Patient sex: F
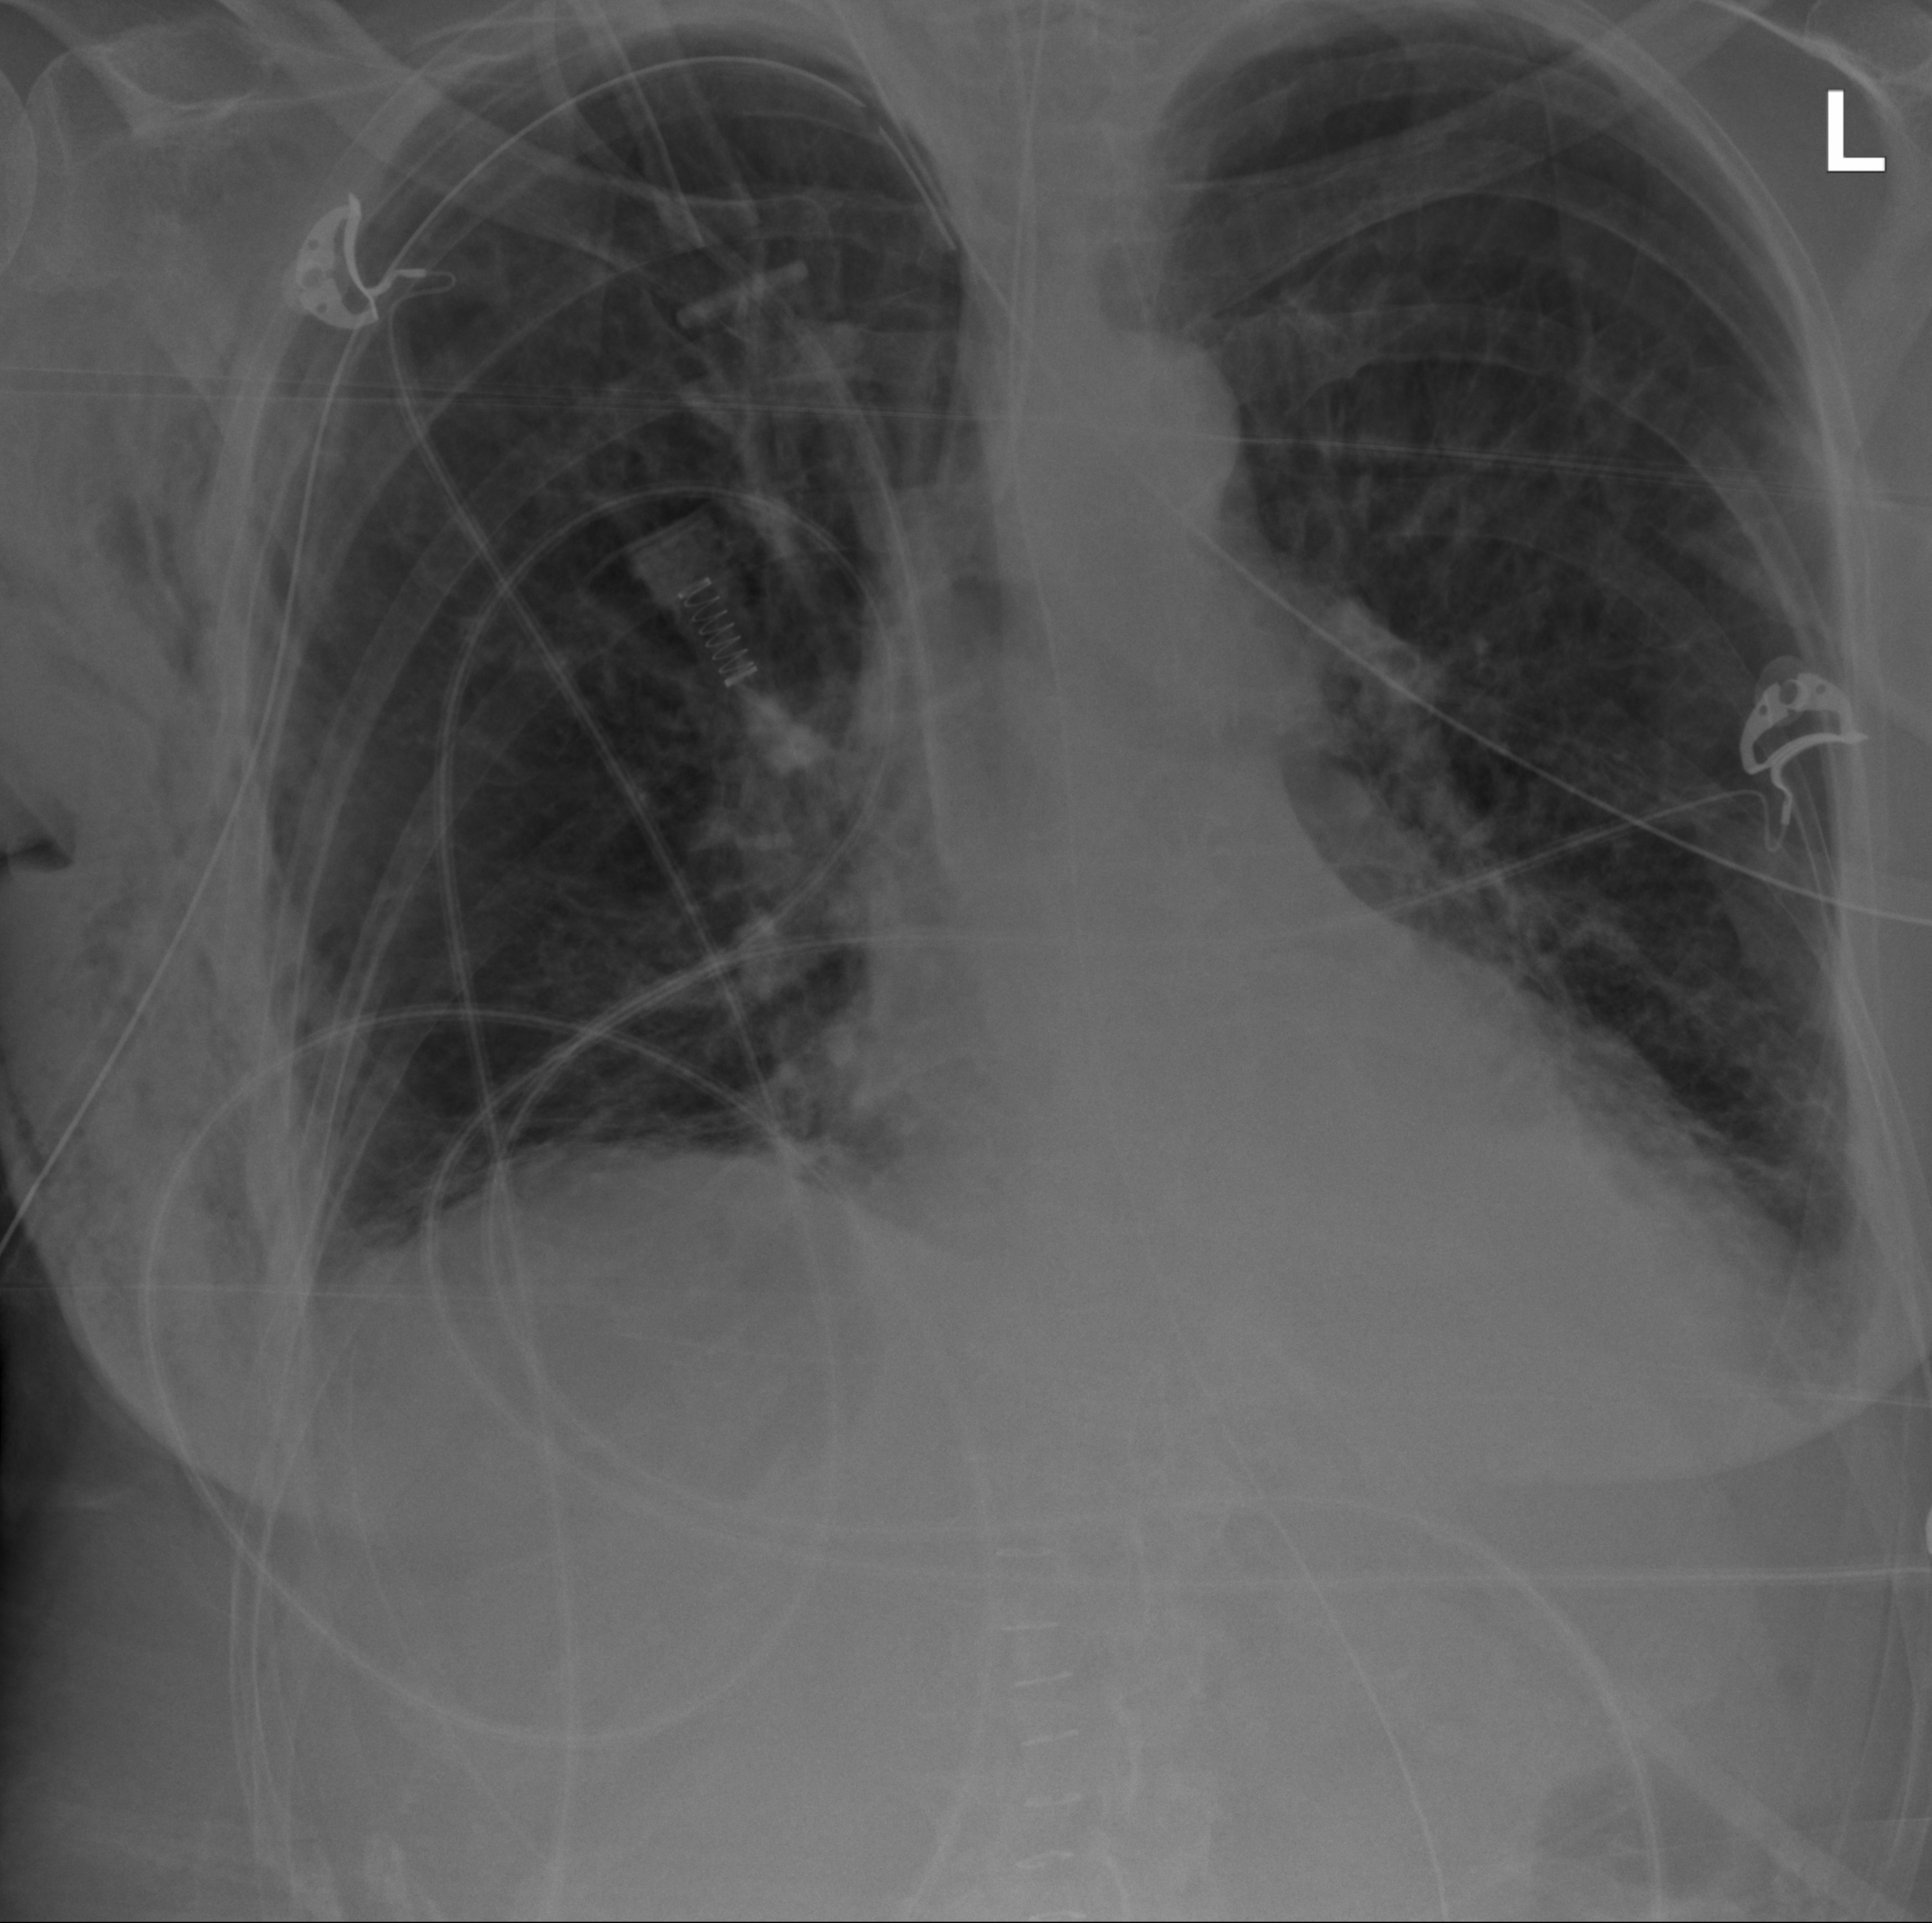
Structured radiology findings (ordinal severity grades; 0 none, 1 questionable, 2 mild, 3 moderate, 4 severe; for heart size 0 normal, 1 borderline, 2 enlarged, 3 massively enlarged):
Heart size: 0
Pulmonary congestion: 0
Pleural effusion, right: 1
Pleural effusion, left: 2
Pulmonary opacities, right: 0
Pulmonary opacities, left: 2
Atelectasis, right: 2
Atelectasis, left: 1